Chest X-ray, AP view. Patient: 10 years old, sex F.
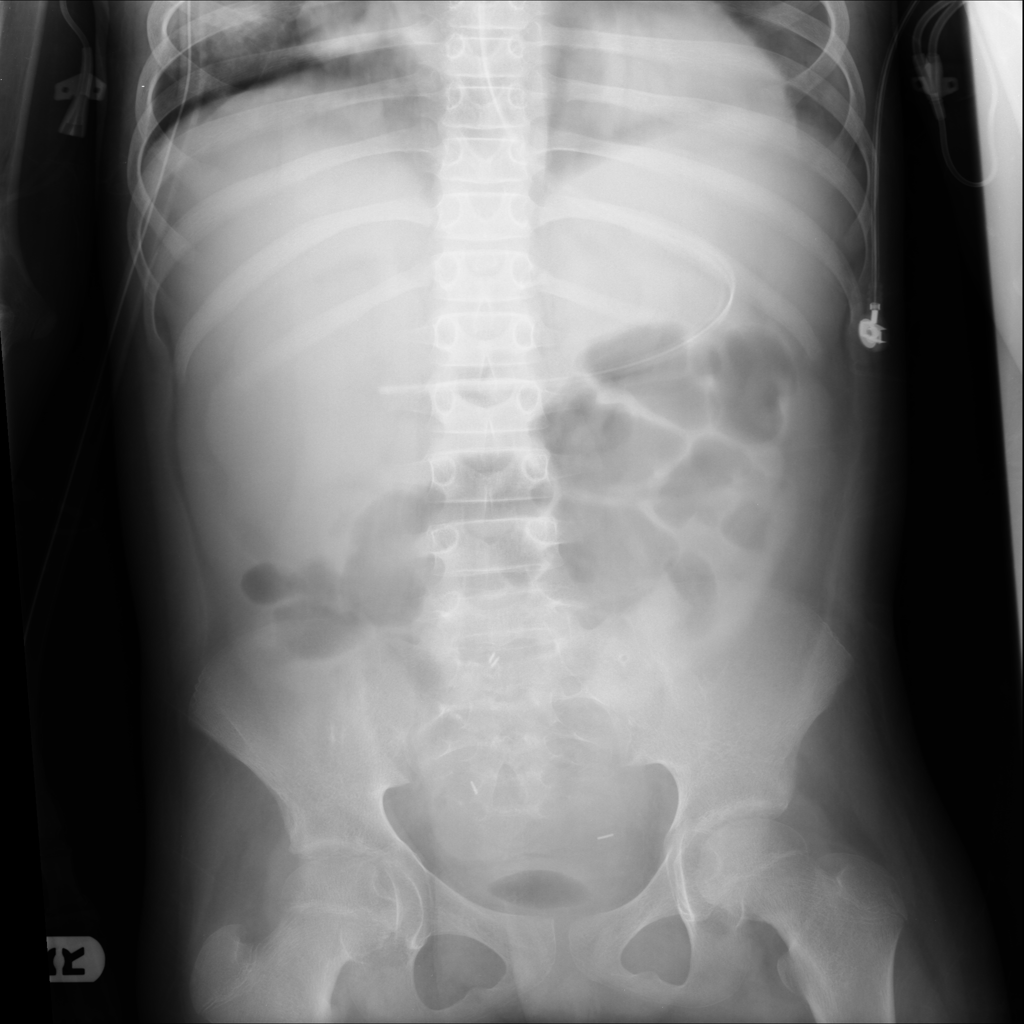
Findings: No Finding